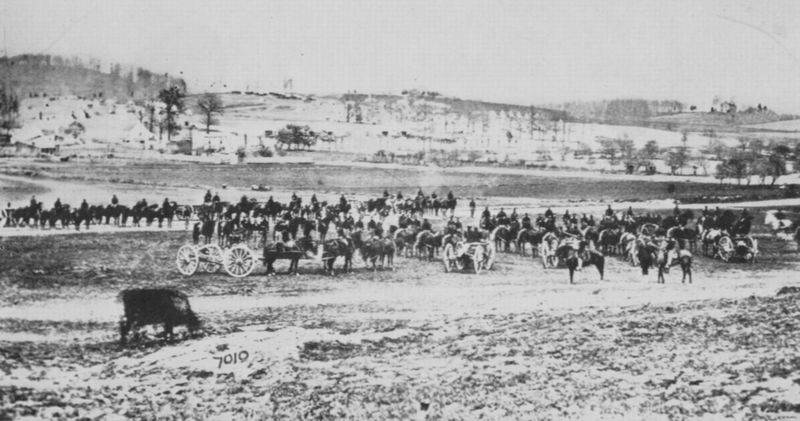
Titel: 7. New Yorker Artillerieeinheit
Künstler: Mathew B. Brady
Schlagwörter: baum, dunkel, felsen, kopf, weiß, bäume, fluss, landschaft, menschen, ufer, grau, hell, männer, schwarz, schnee, tier, tiere, weg, wiese, menge, böse, mensch, ebene, erde, ferne, hügel, vieh, weide, karren, pferde, reiter, räder, sattel, schrift, trocken, berge, zug, herde, kuh, rind, winter, kutsche, kutschen, speichen, ziehen, rad, wagen, krieg, schlacht, soldaten, steppe, foto, fotografie, ortschaft, photographie, rinder, schwarz-weiss, militär, text, auflauf, seitenverkehrt, armee, photo, eiss, schwarzw, kavallerie, trupp, karg, reise, kanonen, ochse, stier, kanonenwagen, wort, schlachtfeld, zugtier, bürgerkrieg, massen, felsmassiv, troß, schalcht, vehikel, berittene, efährt, here, ssen, wageng, weidene, brady, lafette, 19, 1862, inter, völkerwanderung